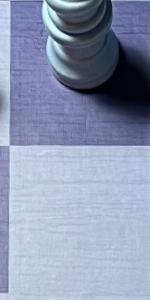
Label: Empty